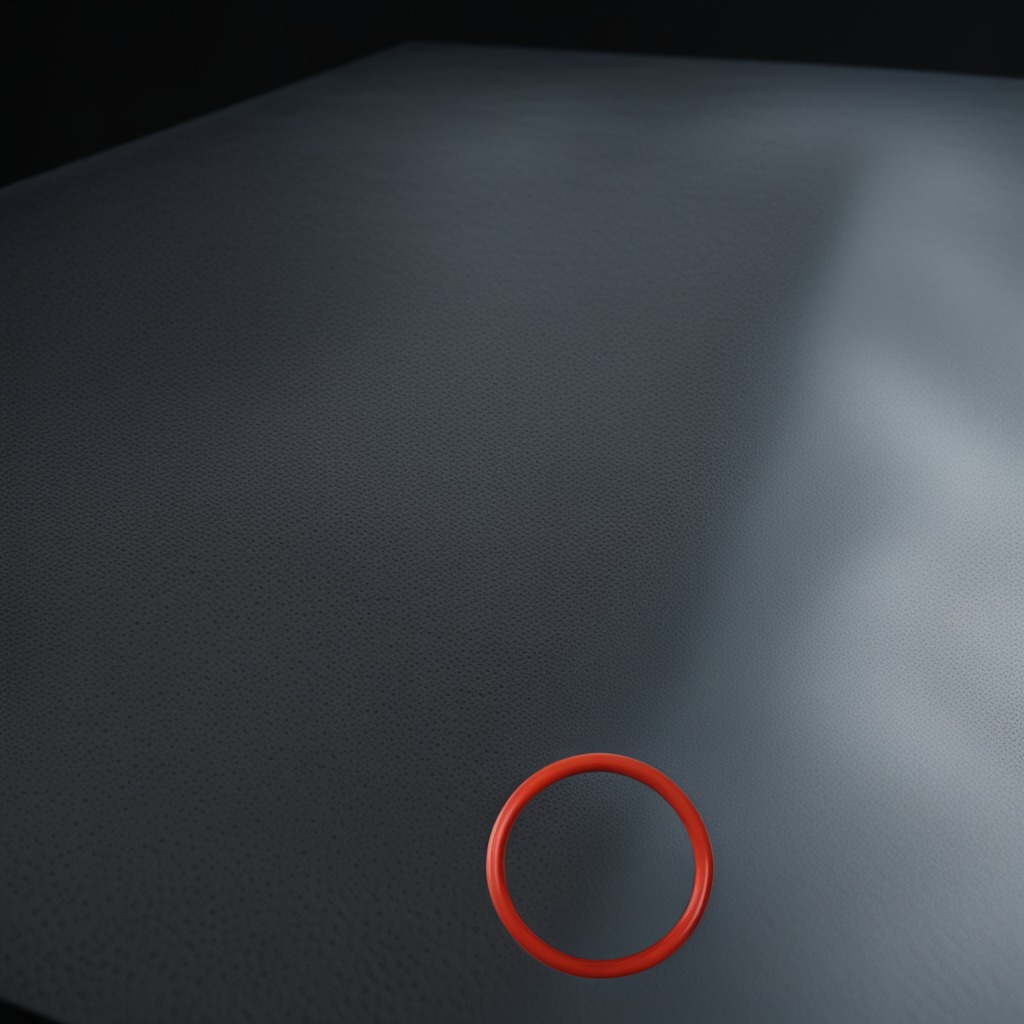
A rubber O-ring is lying on the clean granite table inside a workshop at night.